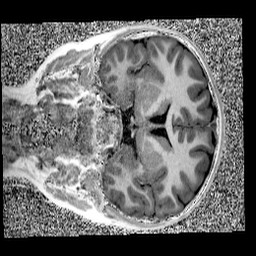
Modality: UNIT1
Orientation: coronal
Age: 9
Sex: male
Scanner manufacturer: siemens
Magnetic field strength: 3 T
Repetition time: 4 s
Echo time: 0.00299 s